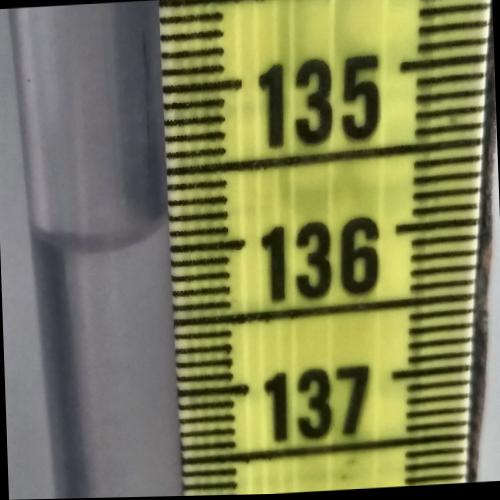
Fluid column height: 135.9 cm